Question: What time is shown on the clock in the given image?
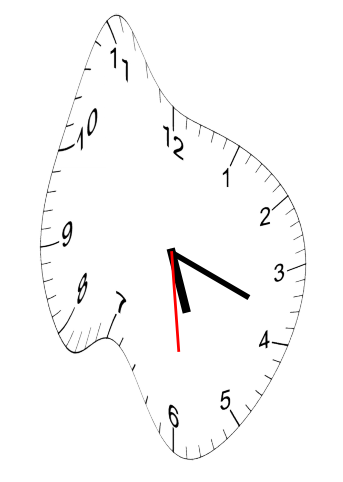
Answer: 05:18:29